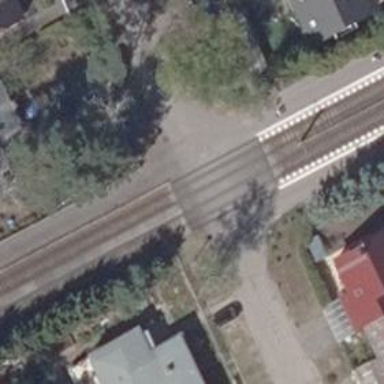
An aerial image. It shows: Level crossing along the railway.